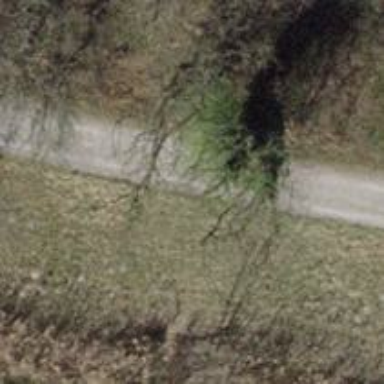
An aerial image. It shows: Brown bench in the vicinity.